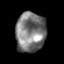
Tissue: prostate
Cell type: Fibroblasts
Senescence score: 0.6951
Nuclear area (px): 1175
Mean DAPI intensity: 122.297